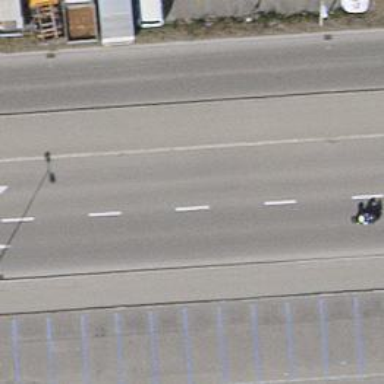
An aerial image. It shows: Asphalt road with separate sidewalks and separate cycleway. The road is classified as primary highway.